Question: I'm trying to run my WP 7.1 solution on a WP 8.1 device from Visual Studio 2012. The problem is that I keep getting the following error:

Could someone please provide some assistance?
Many thanks in advance!
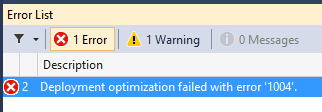
Answer: Ok, turns out one of the developers on the team did the following. He added an invalid character in the 'Conditional compilation symbols' - this caused the entire solution to produce these types of errors.